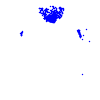
Particle: electron